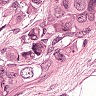
Metastatic tissue present: yes